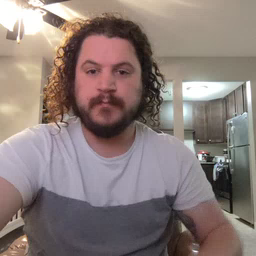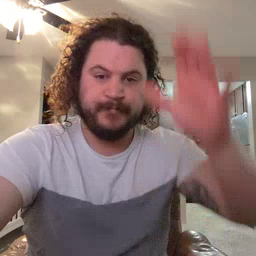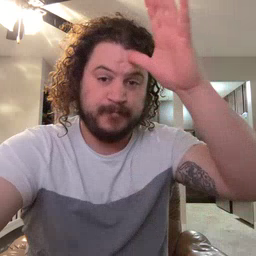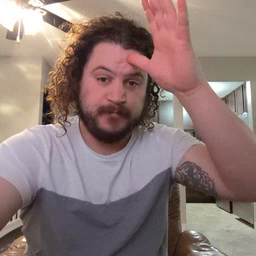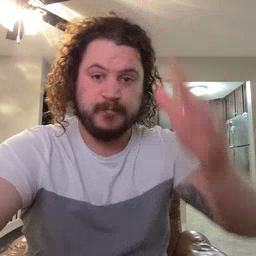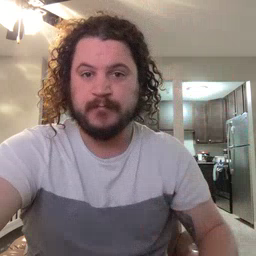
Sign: dad